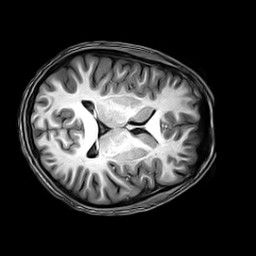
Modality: T1w
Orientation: axial
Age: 22
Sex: male